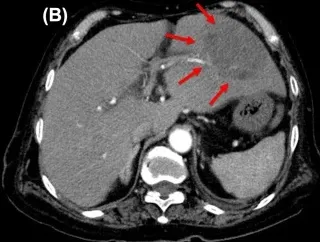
With liver abscess.
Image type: radiology (ct)